Interaction volume radius: 10 \u00c5
Interaction volume height: 30 \u00c5
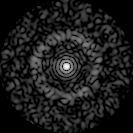
Disorder parameter: 0.8421